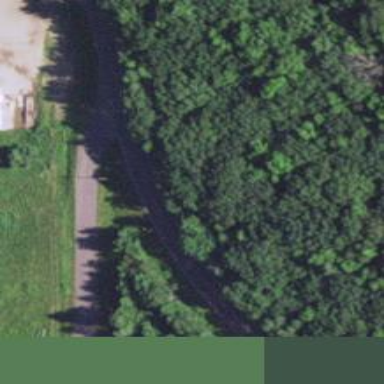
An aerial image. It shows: Secondary road.